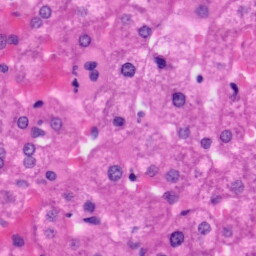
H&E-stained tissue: Liver